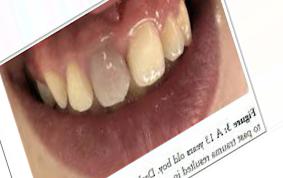
Condition: Tooth Discoloration